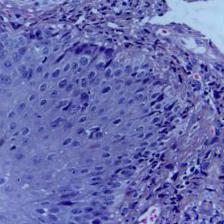
Diagnosis: Normal